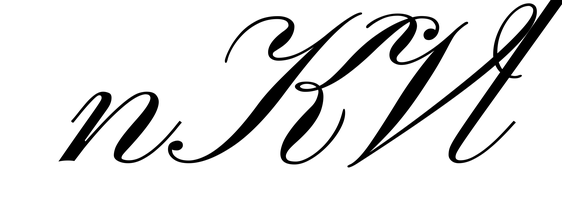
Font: PinyonScript-Regular